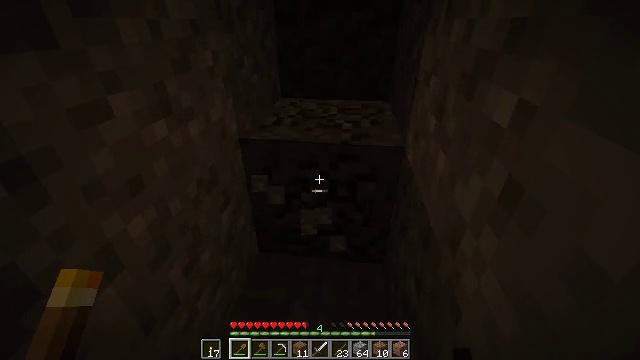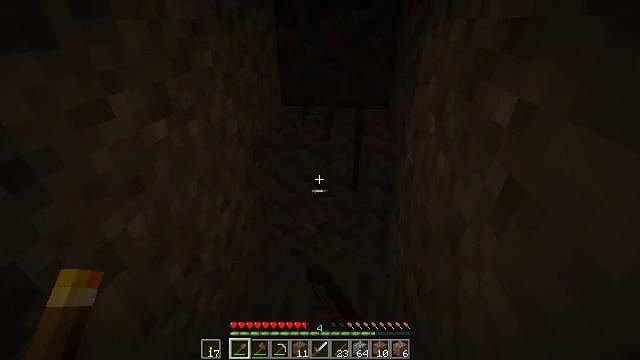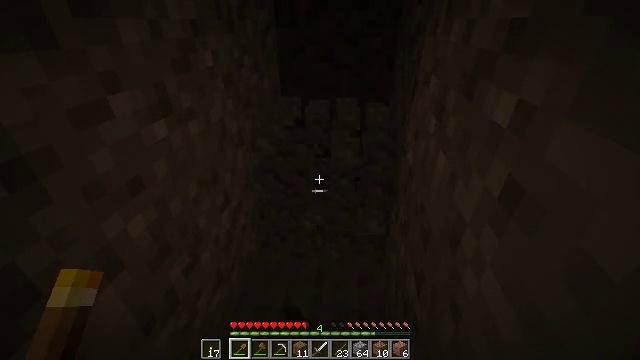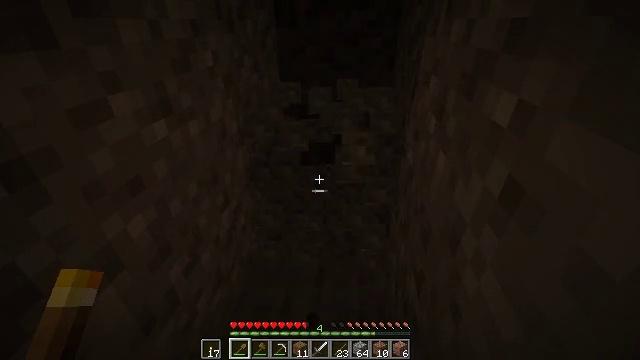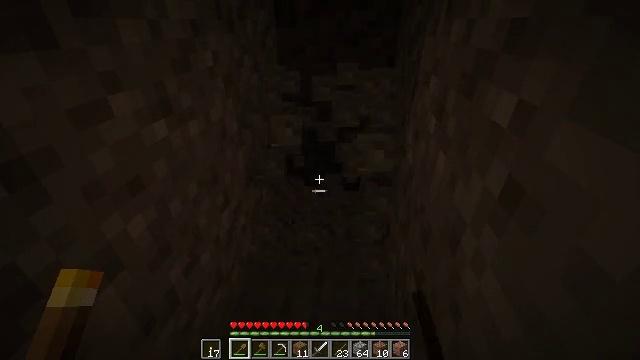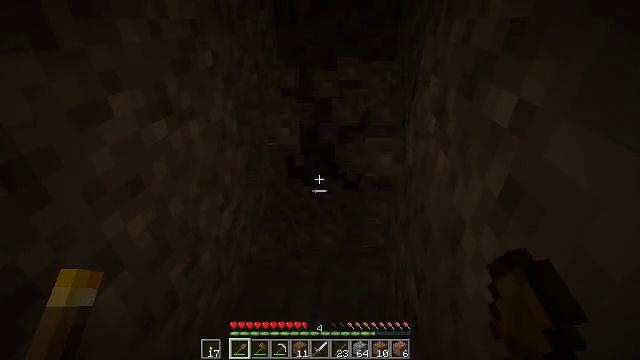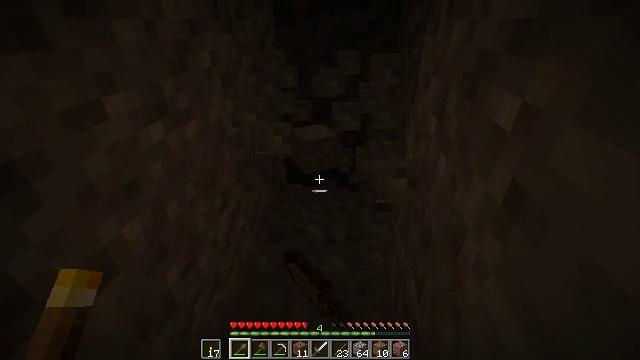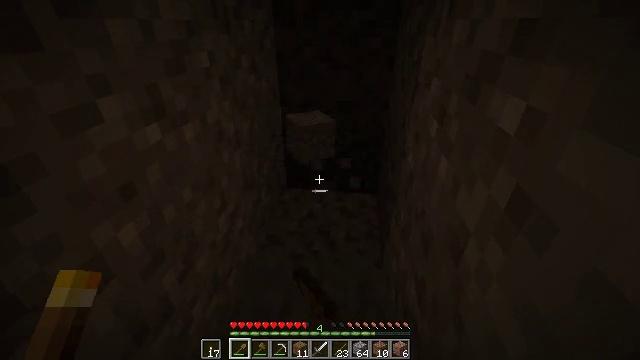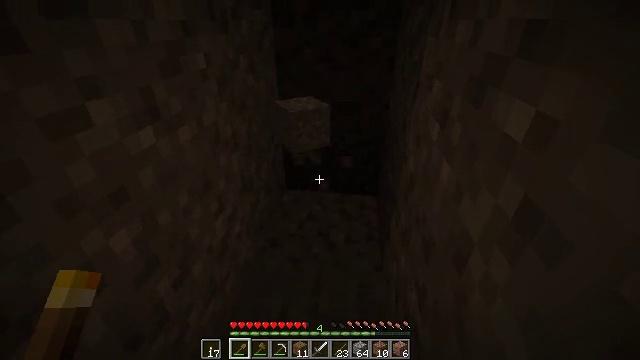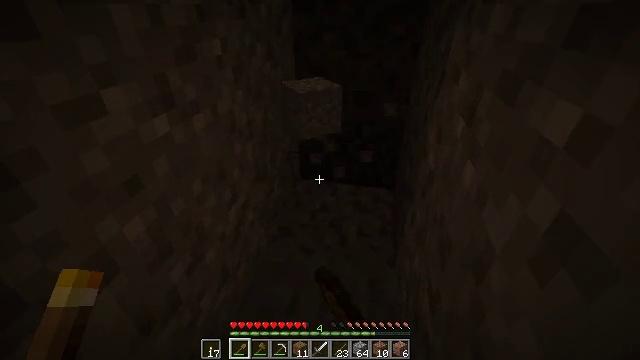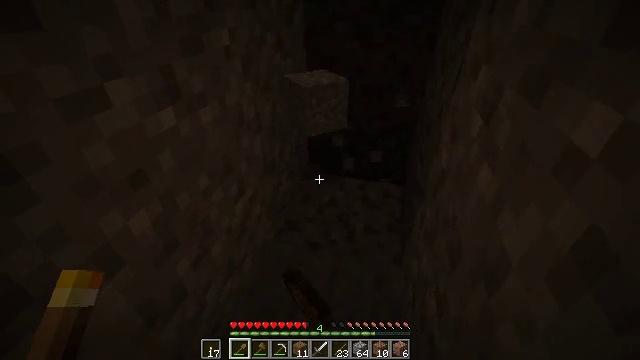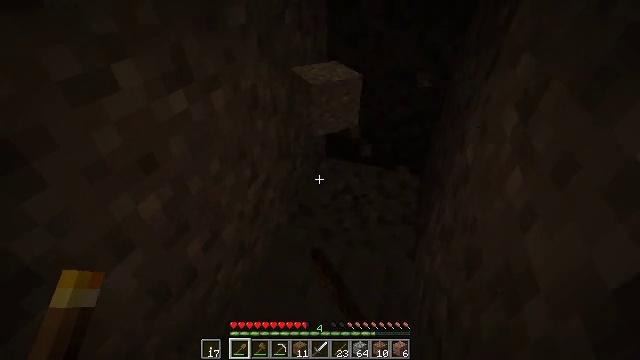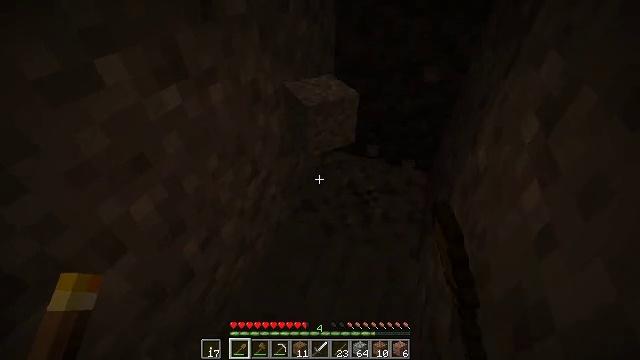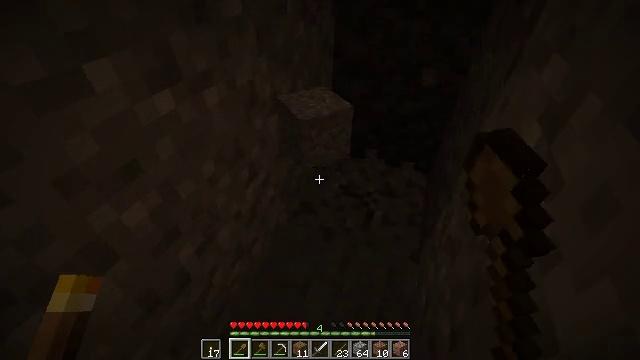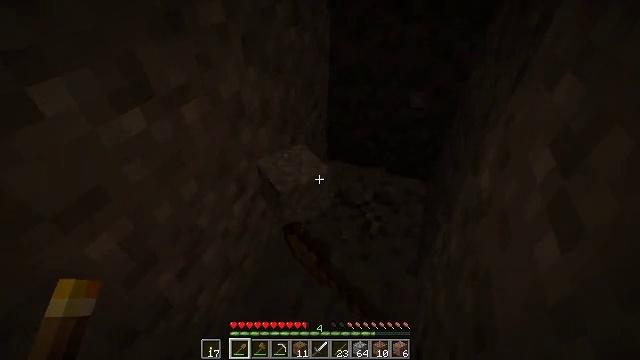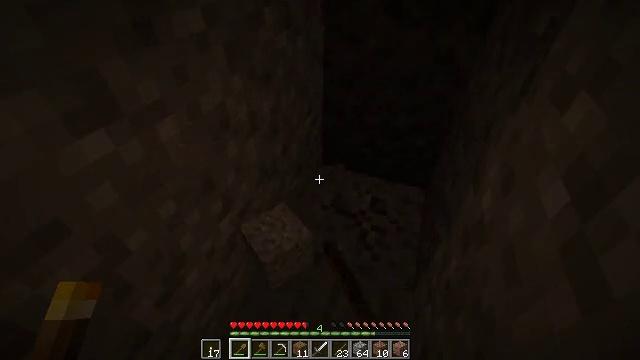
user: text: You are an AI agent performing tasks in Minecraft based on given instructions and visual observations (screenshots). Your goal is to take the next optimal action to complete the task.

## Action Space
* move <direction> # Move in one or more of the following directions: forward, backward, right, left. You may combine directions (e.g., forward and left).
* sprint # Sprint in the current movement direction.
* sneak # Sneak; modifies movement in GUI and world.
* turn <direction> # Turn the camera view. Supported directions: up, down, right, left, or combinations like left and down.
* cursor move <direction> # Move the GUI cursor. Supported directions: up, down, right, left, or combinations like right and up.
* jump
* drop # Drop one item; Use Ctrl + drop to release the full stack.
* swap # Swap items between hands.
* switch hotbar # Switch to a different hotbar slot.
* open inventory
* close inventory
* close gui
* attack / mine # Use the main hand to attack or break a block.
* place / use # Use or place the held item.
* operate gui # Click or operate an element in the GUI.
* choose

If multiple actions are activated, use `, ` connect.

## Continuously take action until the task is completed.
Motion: motion action
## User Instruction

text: Collect gravel for your inventory.
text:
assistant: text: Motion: attack / mine
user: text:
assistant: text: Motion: attack / mine
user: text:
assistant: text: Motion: attack / mine
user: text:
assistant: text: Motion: attack / mine
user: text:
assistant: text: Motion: move right, attack / mine
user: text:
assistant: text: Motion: move right, attack / mine
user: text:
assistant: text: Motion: move right, attack / mine
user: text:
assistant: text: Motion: move right, attack / mine
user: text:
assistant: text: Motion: move right, turn left and down, attack / mine
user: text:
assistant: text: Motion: move right, turn left and down, attack / mine
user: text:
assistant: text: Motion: move right, turn left and down, attack / mine
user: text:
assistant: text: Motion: move right, turn left and down, attack / mine
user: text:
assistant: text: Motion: move right, attack / mine
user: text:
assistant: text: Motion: move right, attack / mine
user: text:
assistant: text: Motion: move right, attack / mine
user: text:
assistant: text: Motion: move right, turn right and up, attack / mine
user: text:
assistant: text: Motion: move right, turn right and up, attack / mine
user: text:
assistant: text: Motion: turn right and up, attack / mine
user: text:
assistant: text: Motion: turn right, attack / mine
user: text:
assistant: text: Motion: attack / mine
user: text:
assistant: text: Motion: attack / mine
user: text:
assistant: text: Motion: attack / mine
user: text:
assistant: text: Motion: attack / mine
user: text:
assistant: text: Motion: attack / mine
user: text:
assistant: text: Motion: attack / mine
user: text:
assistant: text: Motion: attack / mine
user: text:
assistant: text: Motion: attack / mine
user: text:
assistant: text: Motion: attack / mine
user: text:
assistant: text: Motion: attack / mine
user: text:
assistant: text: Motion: attack / mine